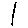
Label: line